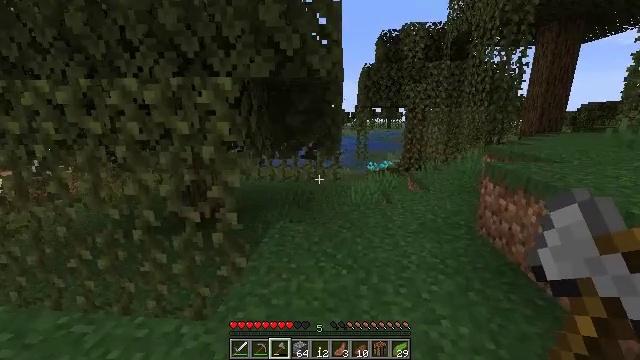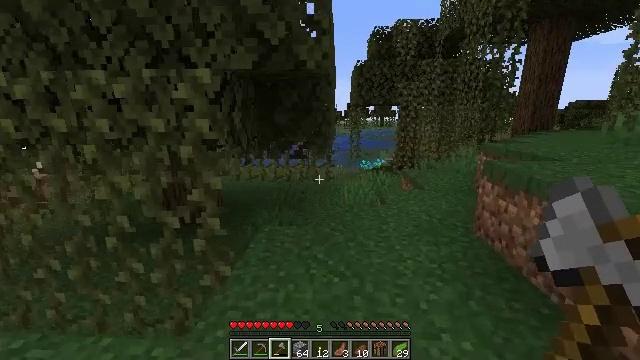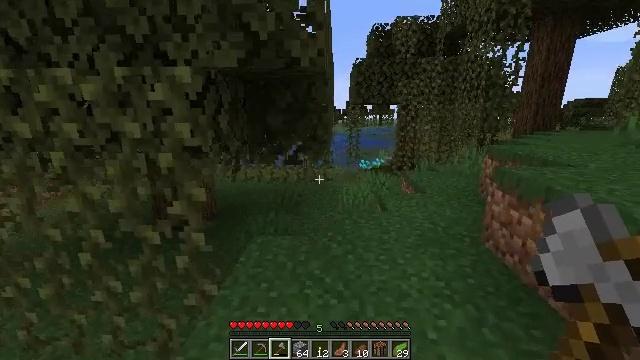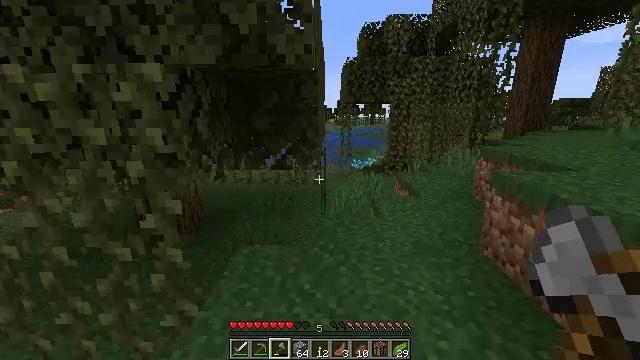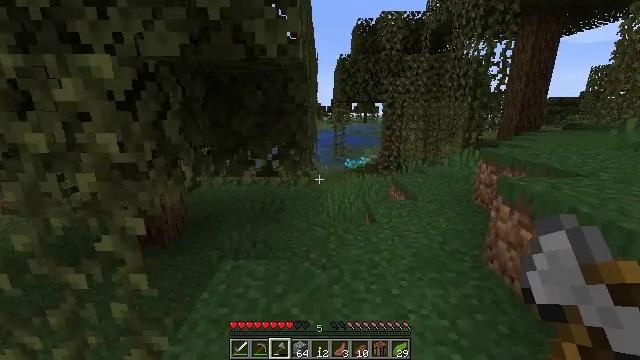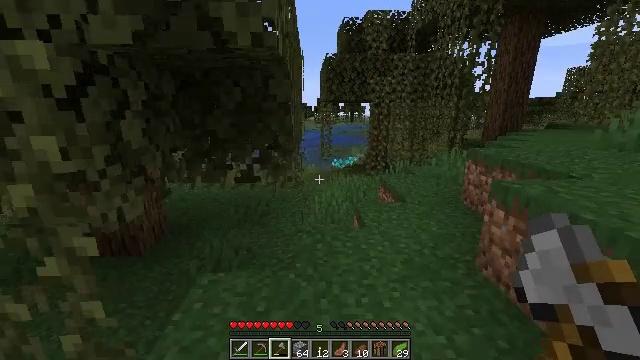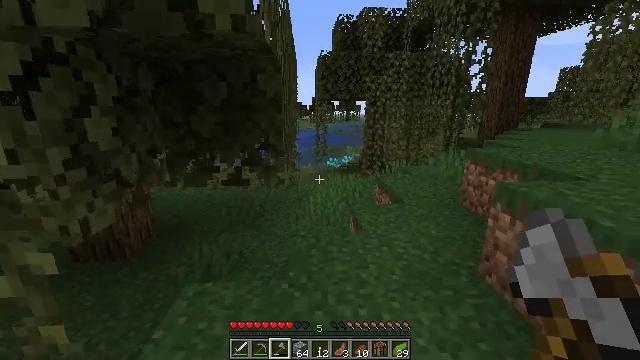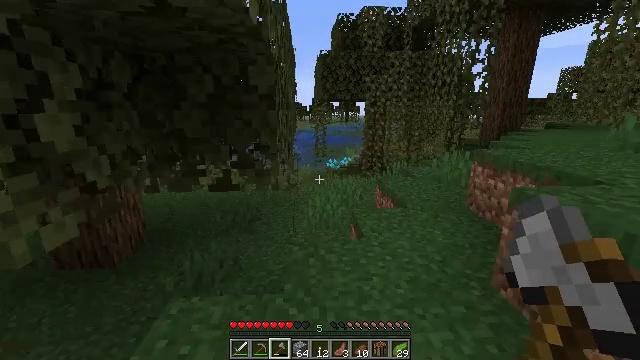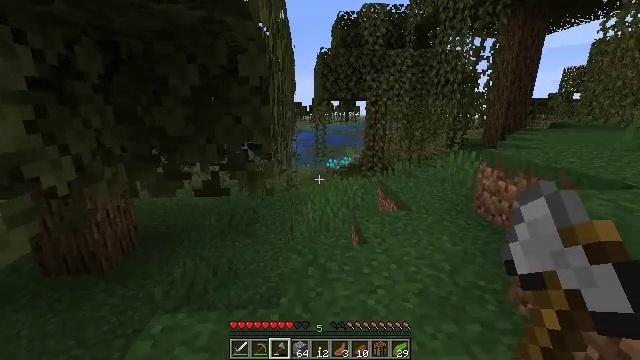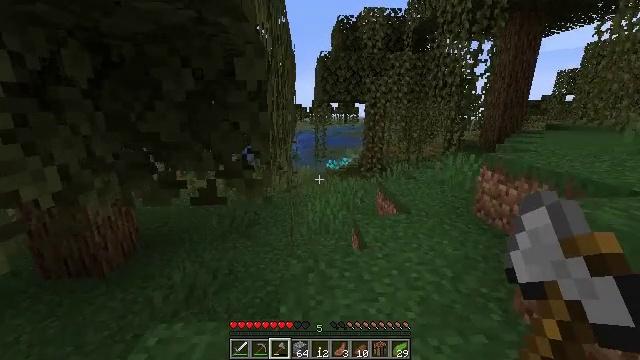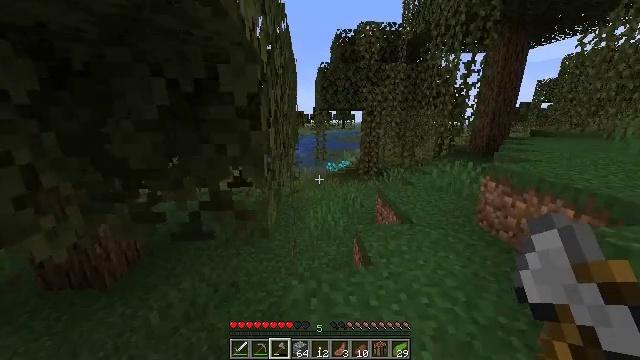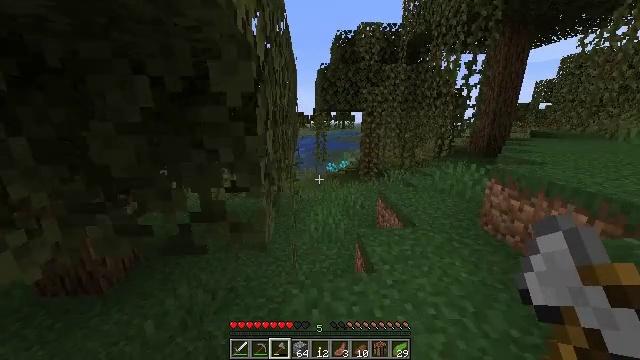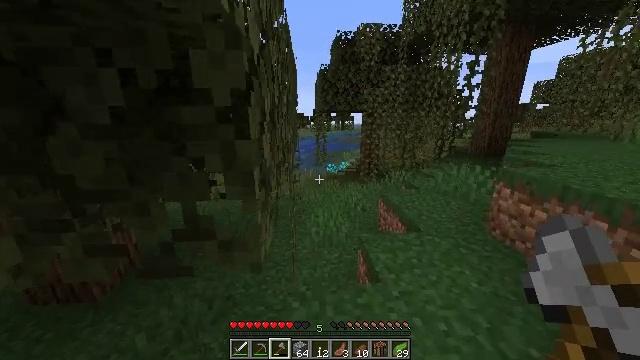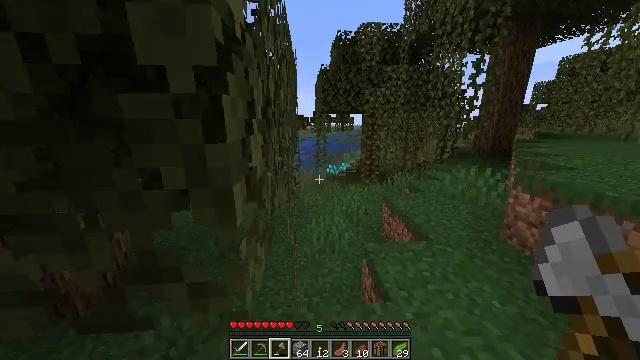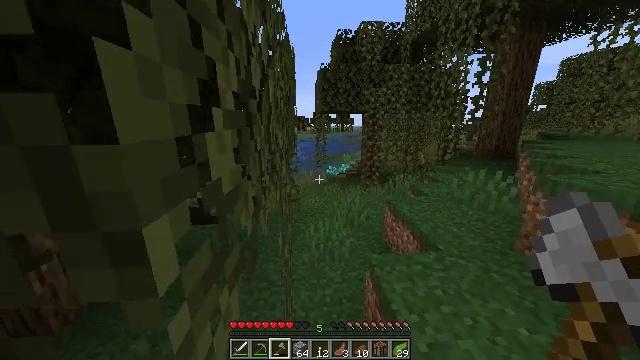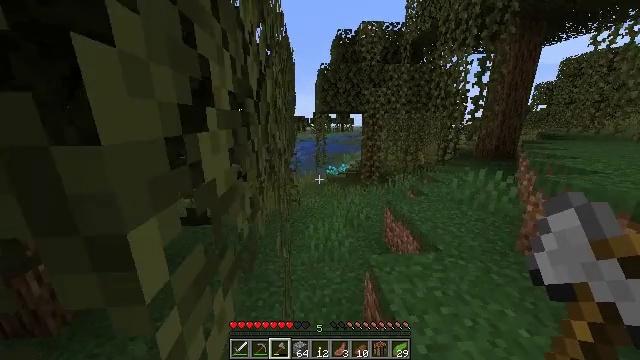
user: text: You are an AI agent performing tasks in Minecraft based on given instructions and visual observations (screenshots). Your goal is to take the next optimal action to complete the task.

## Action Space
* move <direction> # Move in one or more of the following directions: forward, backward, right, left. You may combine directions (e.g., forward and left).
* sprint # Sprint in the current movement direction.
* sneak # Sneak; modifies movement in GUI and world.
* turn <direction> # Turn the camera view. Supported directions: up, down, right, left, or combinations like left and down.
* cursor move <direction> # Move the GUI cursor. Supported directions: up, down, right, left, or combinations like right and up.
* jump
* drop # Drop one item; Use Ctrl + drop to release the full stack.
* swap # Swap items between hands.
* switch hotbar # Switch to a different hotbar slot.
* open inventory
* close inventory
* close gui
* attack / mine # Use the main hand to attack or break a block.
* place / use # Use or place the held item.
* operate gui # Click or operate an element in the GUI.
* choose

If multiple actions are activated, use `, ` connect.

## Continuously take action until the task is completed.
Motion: motion action
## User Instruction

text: Harvest sugar cane from the plant.
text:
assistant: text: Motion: move forward, turn right
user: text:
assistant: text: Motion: move forward
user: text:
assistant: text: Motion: move forward, turn right
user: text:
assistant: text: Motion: move forward, turn right
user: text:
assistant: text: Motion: move forward, turn right
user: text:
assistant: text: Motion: move forward, turn right
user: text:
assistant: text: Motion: move forward
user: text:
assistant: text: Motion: move forward, sprint
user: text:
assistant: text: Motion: move forward, sprint
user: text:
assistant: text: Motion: move forward, sprint
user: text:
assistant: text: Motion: move forward, sprint
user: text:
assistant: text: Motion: move forward, sprint
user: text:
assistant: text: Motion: move forward, sprint
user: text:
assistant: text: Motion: move forward, sprint
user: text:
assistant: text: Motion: move forward, sprint
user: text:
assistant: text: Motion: move forward, sprint
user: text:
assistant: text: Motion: move forward, sprint
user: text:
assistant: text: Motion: move forward, sprint
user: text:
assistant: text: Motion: move forward, sprint
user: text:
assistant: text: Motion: move forward, sprint
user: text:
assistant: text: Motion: move forward, sprint
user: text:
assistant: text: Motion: move forward, sprint
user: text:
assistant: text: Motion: move forward, sprint
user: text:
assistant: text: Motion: move forward, sprint
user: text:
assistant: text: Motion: move forward, sprint
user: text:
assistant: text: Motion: move forward, sprint
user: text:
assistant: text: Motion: move forward, sprint
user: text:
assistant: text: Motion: move forward, sprint
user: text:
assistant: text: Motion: move forward, sprint
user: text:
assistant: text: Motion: move forward, sprint